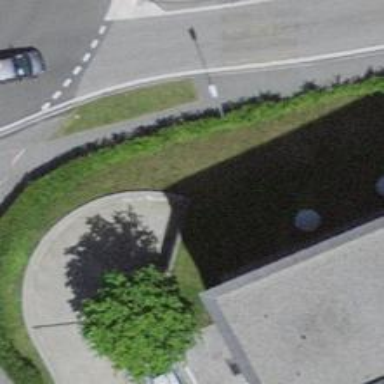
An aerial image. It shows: Parking entrance.